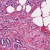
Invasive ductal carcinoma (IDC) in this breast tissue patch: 0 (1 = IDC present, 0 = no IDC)